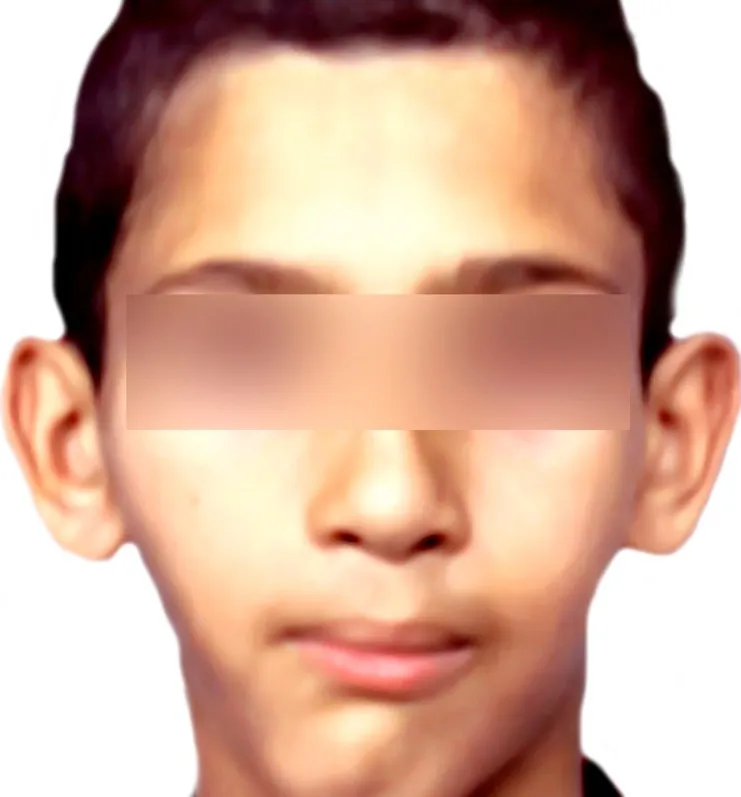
8 years old.
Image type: medical_photograph (other_medical_photograph)